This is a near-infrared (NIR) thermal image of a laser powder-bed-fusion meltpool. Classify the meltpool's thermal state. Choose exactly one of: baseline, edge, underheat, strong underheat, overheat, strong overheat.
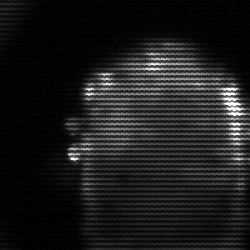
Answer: baseline